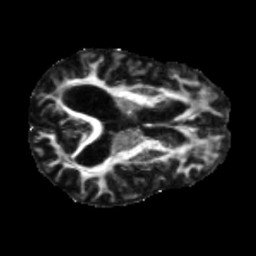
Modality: FA
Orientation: axial
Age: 75
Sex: male
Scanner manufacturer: siemens
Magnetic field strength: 3 T
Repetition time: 5.25 s
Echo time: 0.08 s